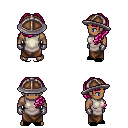
a pixel art fantasy rpg character, male body template, human, dark skin, white tunic, robe skirt, pink princess hairstyle, chain helm, metal gloves, black slippers, four views (front, back, left, right), 2x2 character sprite sheet, small pixel art, hard edges, no anti-aliasing